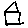
Label: house